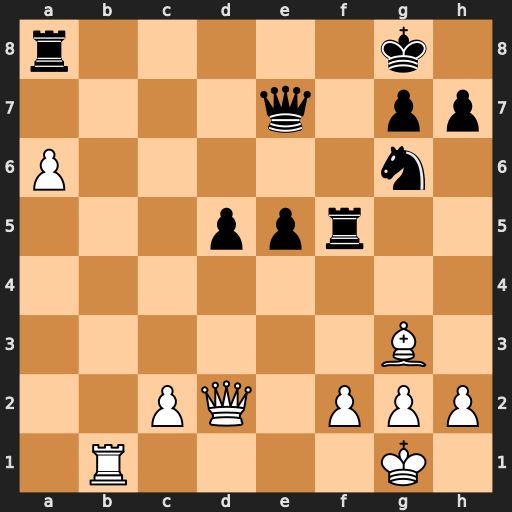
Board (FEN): r5k1/4q1pp/P5n1/3ppr2/8/6B1/2PQ1PPP/1R4K1
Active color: w
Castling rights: -
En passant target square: -
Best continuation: Qxd5+ Rf7 Qxa8+